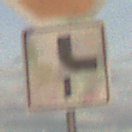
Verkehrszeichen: VerlaufVorfahrtsstrasse10
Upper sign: Stop
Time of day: SunriseSunset
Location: Outdoor (Nature)
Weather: PartlyCloudy
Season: NotSpecified
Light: Natural